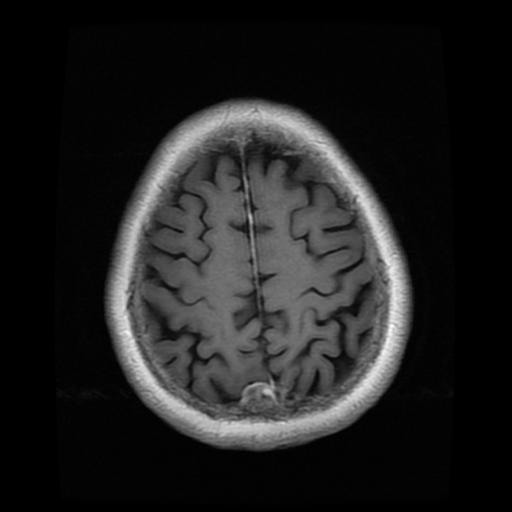
Label: meningioma